Question: On the surface, i know this file is huge and it sounds like i'm out of hdd space. I have over 193gb available. Now here's my question. I have a .sql file that's 65gb in size. I generated it by right clicking the database and generating scripts. I included the schema and data as well.
I want to run this script so I can have a good copy of the database on my local sql server. I try to open the file in sql server management studio 2012 and i get the following error.
I cant backup the database and restore it (the preferred method) so I googled this error but I got results about everything but my issue. What do i need to change in order to open and run this ginormous file. Thanks
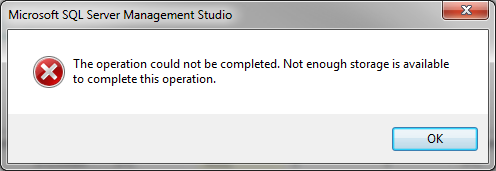
Answer: I doubt that sqlcmd will give you any better results, but here is a reference page <URL>
here is a sample:
'sqlcmd -S myServer\instanceName -i C:\myScript.sql'